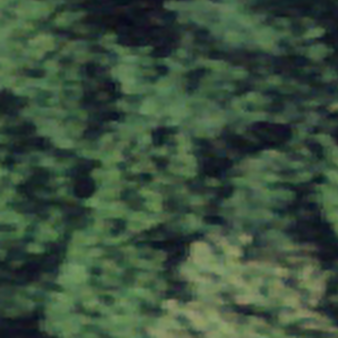
Label: other